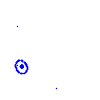
Particle: electron